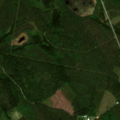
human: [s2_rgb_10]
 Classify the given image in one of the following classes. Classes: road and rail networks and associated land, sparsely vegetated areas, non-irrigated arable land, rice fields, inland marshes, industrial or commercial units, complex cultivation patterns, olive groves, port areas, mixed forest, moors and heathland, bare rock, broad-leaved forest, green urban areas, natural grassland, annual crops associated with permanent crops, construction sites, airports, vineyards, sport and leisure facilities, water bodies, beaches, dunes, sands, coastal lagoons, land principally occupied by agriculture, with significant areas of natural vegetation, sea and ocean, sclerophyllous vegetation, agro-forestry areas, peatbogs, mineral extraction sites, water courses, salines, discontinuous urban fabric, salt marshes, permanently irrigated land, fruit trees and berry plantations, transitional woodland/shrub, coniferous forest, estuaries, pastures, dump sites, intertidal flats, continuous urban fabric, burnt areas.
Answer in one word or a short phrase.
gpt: coniferous forest, mixed forest